Interaction volume radius: 5 \u00c5
Interaction volume height: 15 \u00c5
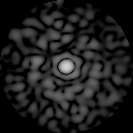
Disorder parameter: 0.8731